Field crop: maize
Growth stage: 2
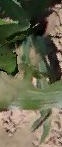
Species: maize